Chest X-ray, PA view. Patient: 30 years old, sex F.
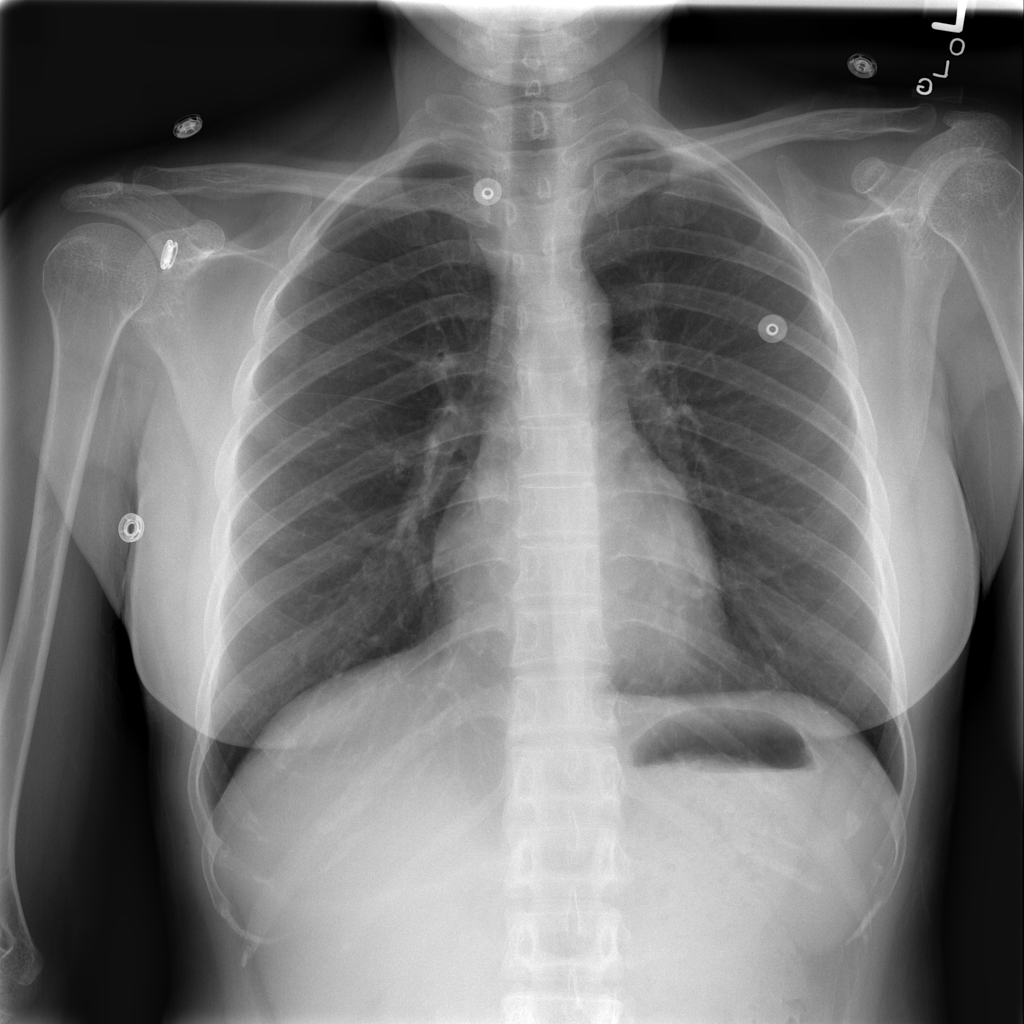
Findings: No Finding